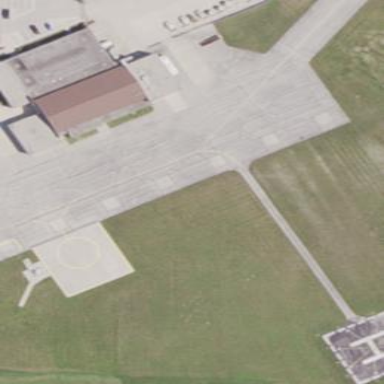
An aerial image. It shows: Apron at the airport.